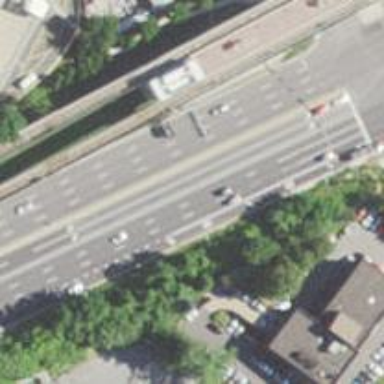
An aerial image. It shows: Primary highway.